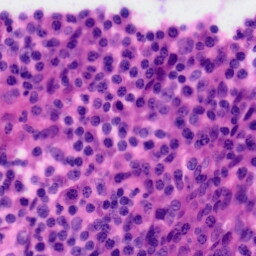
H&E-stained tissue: Tonsil